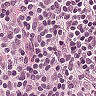
Metastatic tissue present: no